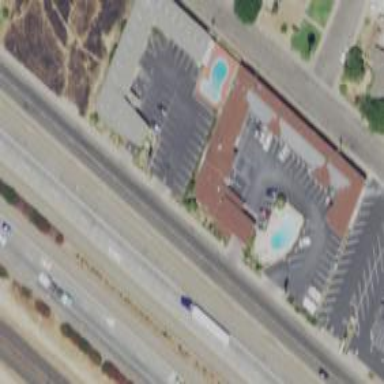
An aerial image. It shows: Commercial building that serves as motel for tourism.